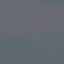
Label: SeaLake